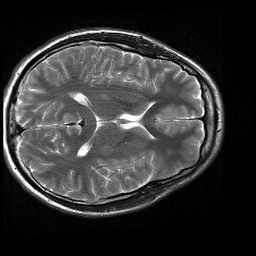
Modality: T2w
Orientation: axial
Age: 22
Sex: male
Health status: healthy
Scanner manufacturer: siemens
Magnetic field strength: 3 T
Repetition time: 4.01 s
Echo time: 0.116 s